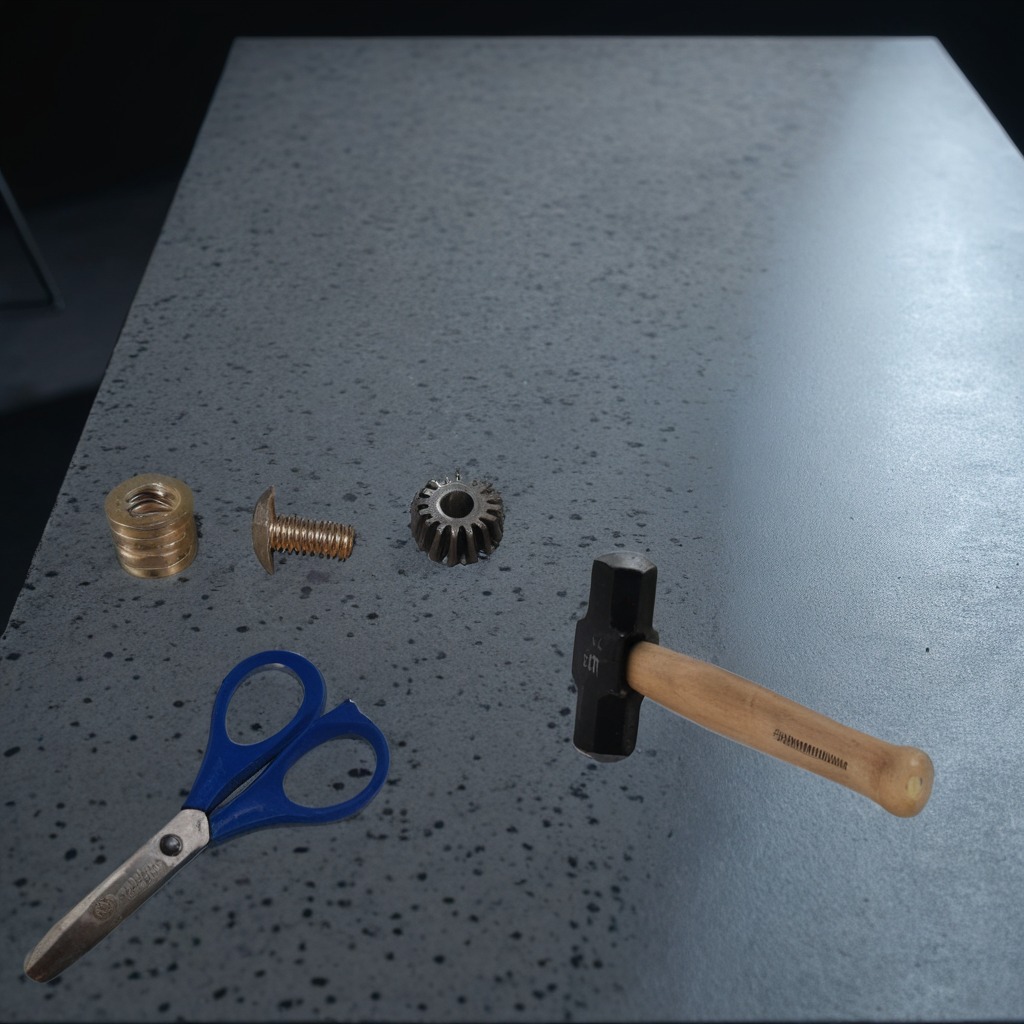
A steel gear with teeth, a metal machine screw, a hammer, a coiled metal spring, and a pair of scissors are lying on the clean granite table inside a workshop at night dim ambient light soft shadows worn but